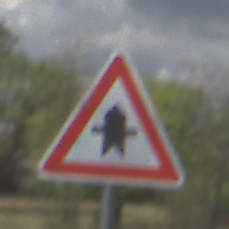
Verkehrszeichen: Vorfahrt
Umgebung: Outdoor, Nature
Tageszeit: Midday
Wetter: PartlyCloudy
Licht: Natural
Jahreszeit: Autumn
Kontrast: HighContrast